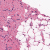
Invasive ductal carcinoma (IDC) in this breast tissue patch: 0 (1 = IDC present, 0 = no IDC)